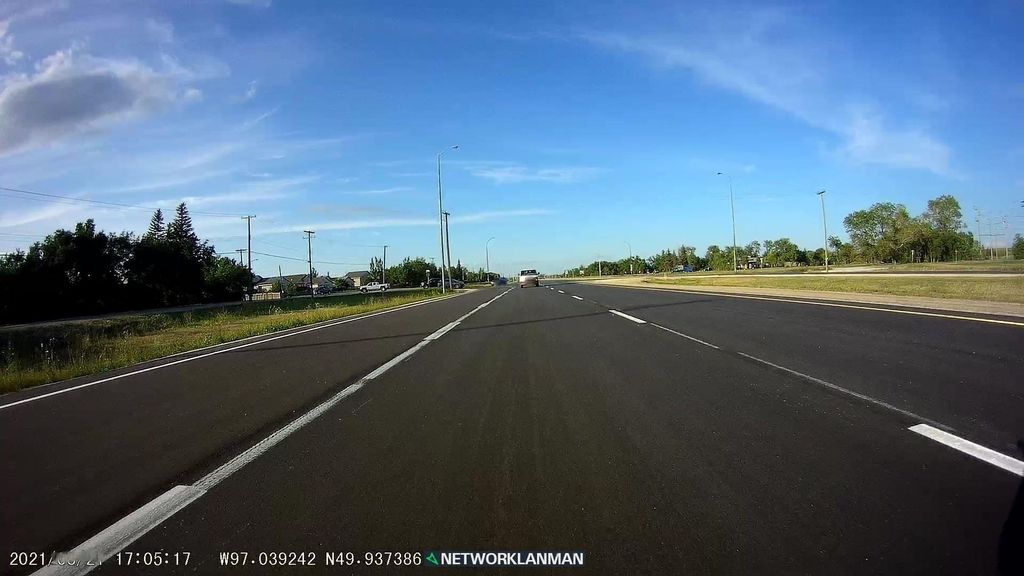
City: winnipeg